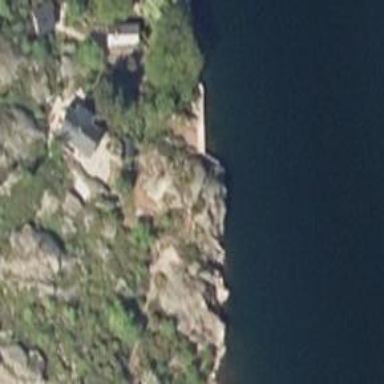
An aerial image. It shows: Natural cliff.